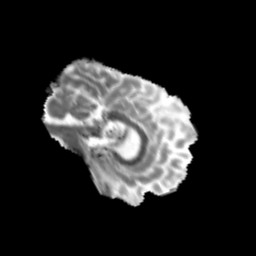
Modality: MD
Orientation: sagittal
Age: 36
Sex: male
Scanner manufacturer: siemens
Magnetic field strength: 3 T
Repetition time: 3.5 s
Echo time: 0.125 s